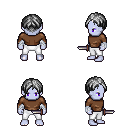
a pixel art fantasy rpg character, male body template, dark elf, purple skin, brown long-sleeve shirt, white pants, gray parted hairstyle, white cloth bandages, dagger, four views (front, back, left, right), 2x2 character sprite sheet, small pixel art, hard edges, no anti-aliasing